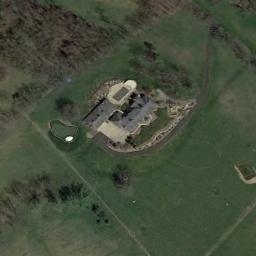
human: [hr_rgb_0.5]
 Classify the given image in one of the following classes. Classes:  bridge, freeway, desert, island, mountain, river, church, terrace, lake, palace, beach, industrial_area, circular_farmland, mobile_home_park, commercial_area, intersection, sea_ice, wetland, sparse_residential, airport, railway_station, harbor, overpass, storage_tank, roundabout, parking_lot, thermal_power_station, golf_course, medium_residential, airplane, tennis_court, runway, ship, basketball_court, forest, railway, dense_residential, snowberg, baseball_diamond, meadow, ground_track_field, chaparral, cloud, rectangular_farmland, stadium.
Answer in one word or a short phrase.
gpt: sparse_residential